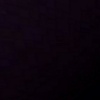
Label: space